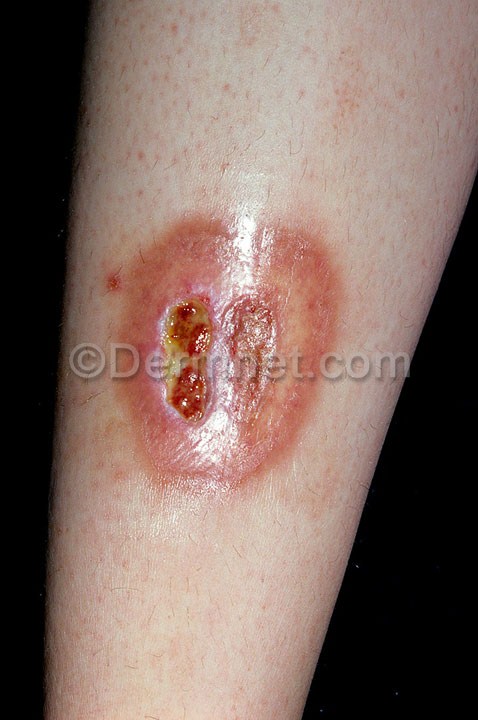
Disease: Systemic Disease